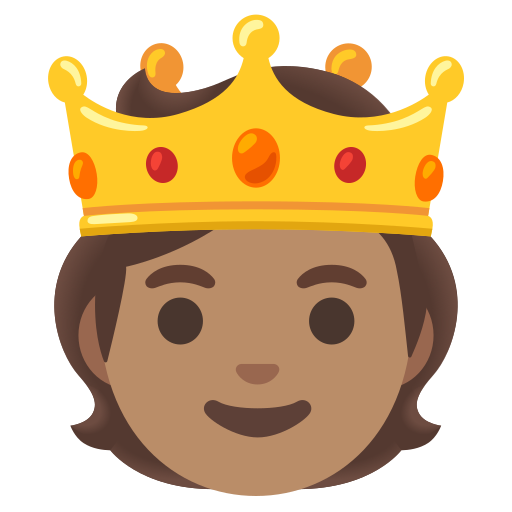
Emoji: 🫅🏽